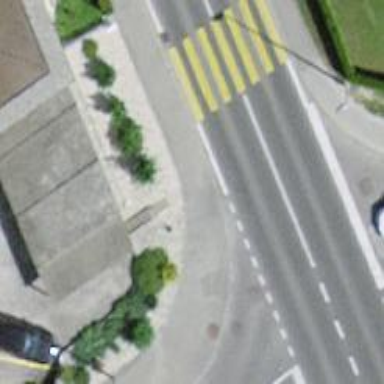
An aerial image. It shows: Sidewalk along the footway.